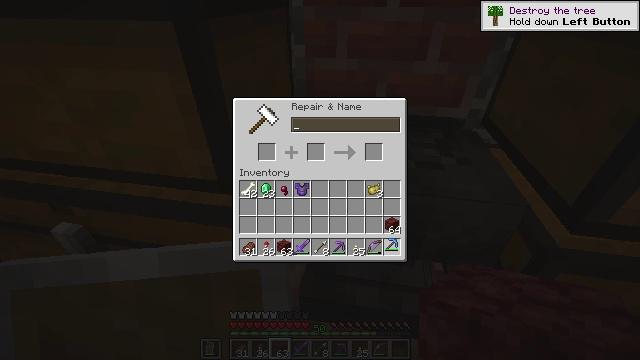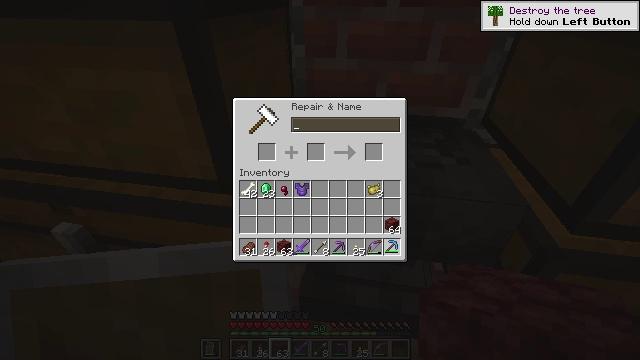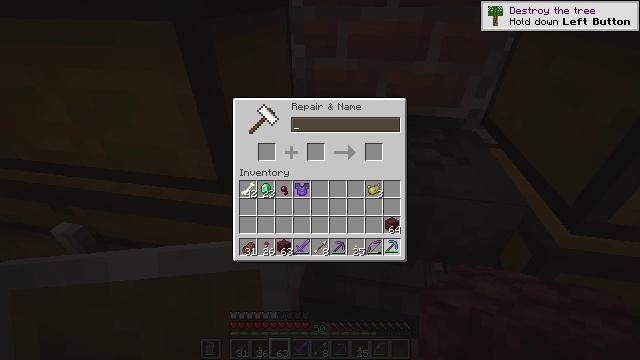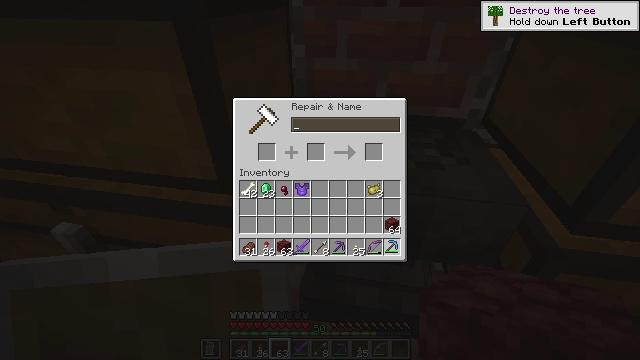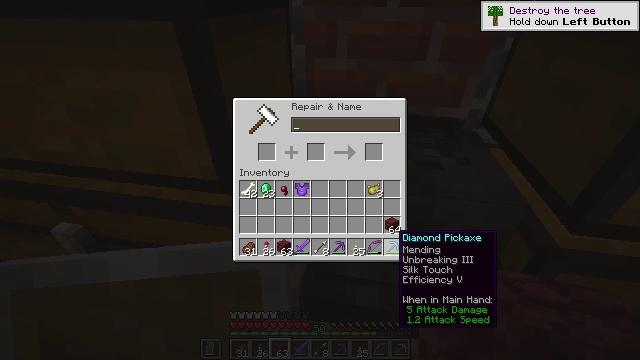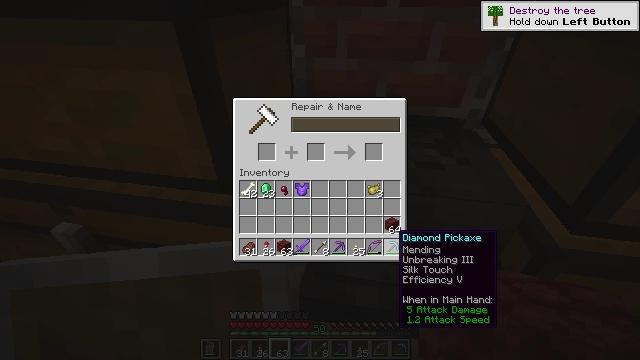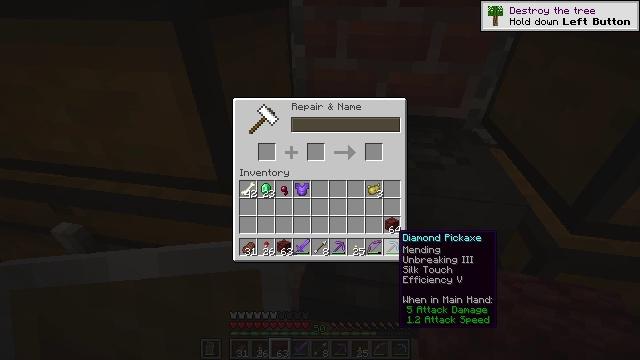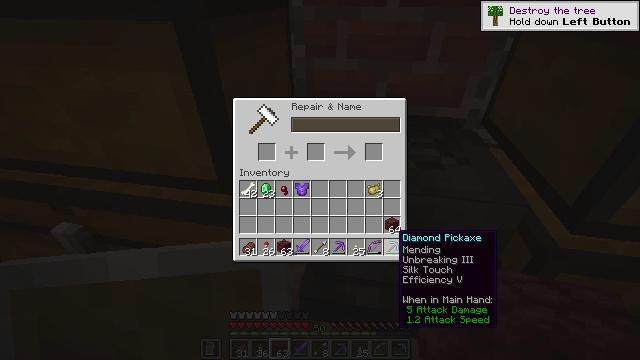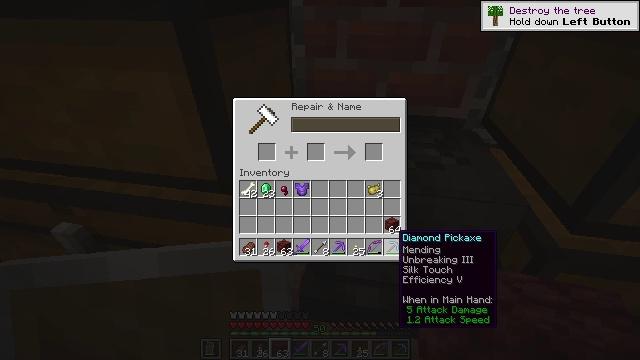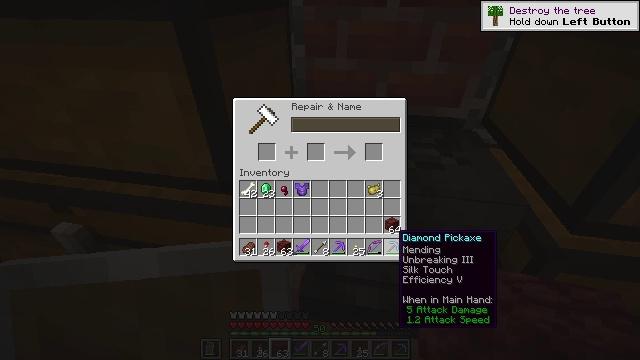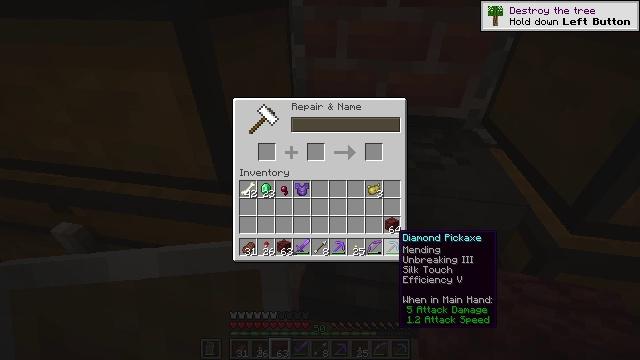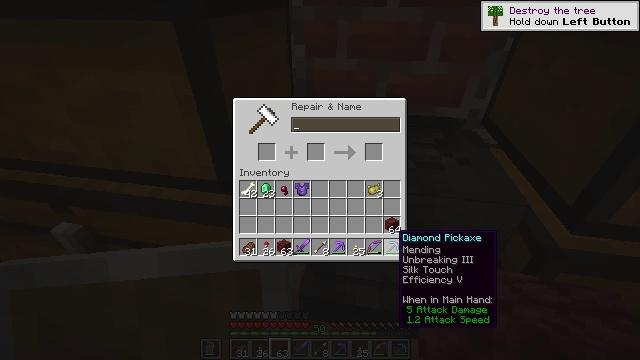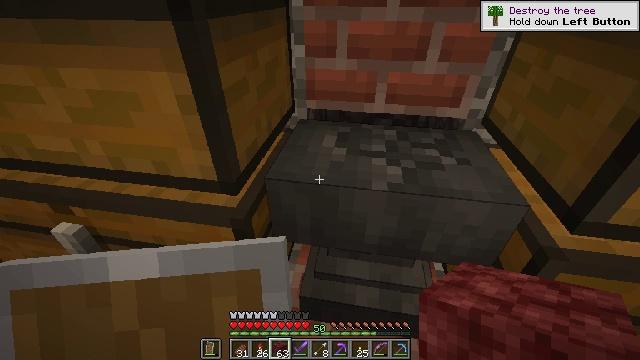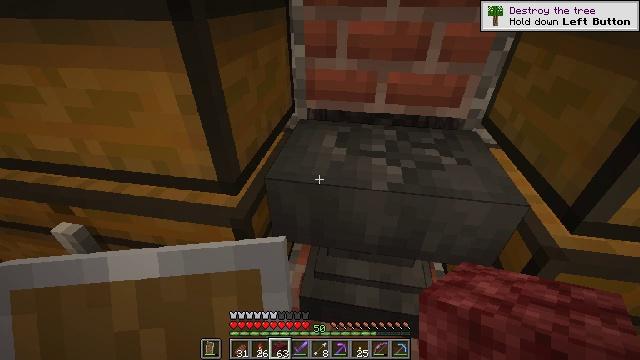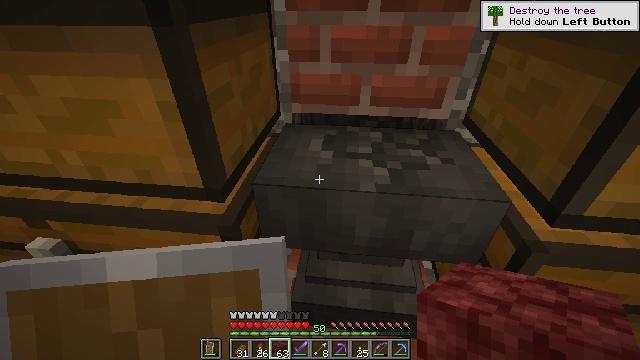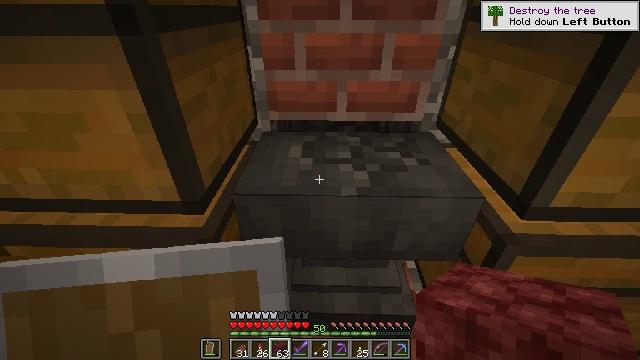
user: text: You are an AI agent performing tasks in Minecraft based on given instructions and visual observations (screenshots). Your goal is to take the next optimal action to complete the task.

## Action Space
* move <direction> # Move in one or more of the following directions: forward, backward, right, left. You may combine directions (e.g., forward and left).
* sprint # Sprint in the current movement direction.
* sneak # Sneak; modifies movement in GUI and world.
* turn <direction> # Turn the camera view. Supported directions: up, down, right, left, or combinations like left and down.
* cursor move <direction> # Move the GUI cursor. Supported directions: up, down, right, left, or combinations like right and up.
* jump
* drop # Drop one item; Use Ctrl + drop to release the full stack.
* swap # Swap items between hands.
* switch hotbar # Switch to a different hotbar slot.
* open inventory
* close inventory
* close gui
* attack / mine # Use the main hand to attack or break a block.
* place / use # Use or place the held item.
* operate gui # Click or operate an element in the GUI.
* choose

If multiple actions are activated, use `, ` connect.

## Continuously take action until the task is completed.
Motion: motion action
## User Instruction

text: Craft a slime block using 9 slimeballs.
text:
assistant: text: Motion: no_op
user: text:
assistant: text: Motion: attack / mine
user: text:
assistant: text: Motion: attack / mine
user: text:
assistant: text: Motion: no_op
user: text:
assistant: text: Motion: no_op
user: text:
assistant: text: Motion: no_op
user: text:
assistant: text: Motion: no_op
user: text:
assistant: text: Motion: no_op
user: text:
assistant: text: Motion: no_op
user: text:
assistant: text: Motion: no_op
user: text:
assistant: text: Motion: no_op
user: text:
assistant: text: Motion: open inventory
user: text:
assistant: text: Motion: open inventory
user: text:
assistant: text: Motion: turn right
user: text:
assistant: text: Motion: turn right and up
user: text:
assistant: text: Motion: turn right and up
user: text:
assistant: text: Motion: turn right and up
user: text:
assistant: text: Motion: turn right and up
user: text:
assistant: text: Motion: turn right and up
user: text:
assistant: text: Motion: turn right and up
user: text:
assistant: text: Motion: turn right and up
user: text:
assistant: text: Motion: turn right and up
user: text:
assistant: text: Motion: turn right and up
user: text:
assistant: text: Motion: turn right and up
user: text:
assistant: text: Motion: turn up
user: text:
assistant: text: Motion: turn up
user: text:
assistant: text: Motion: use / place
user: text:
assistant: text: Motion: use / place
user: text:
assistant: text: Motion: no_op
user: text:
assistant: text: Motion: no_op